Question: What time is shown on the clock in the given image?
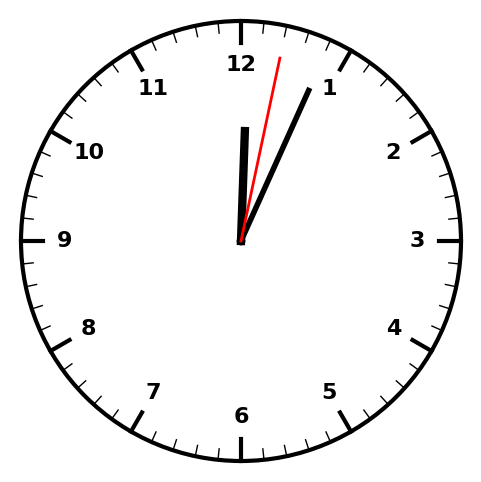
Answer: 12:04:02